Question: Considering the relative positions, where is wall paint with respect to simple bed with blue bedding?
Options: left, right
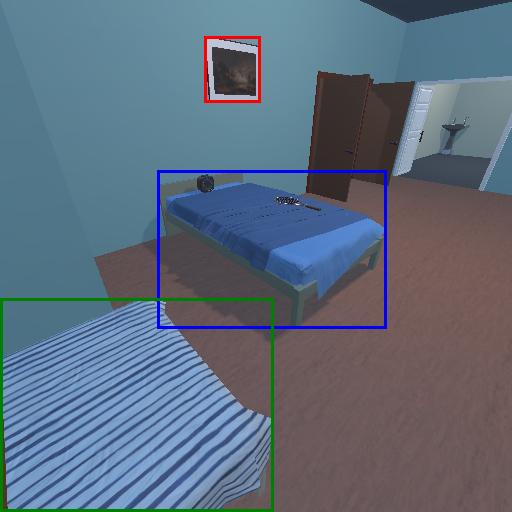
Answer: left